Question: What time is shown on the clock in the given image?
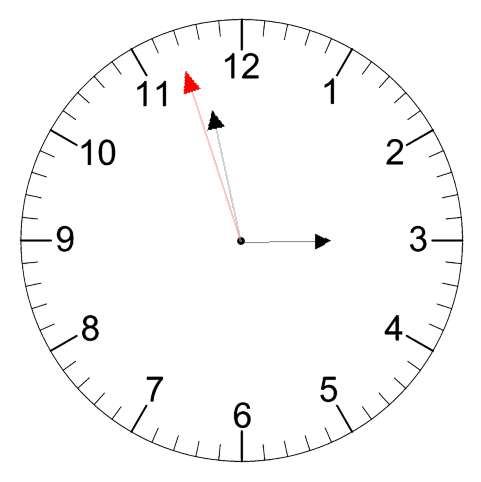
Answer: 02:57:57